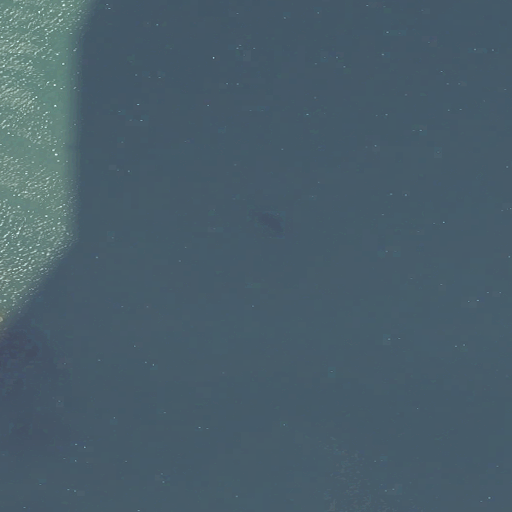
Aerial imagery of island in Maine named The Biscuit containing only open water